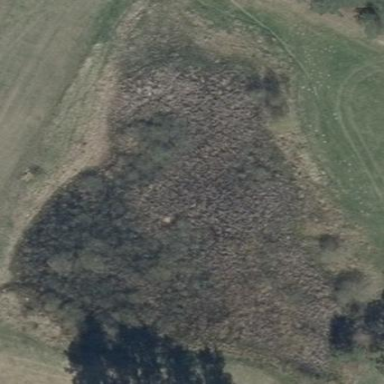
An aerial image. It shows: Bog wetland area.